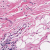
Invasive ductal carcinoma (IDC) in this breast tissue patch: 0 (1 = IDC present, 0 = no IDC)